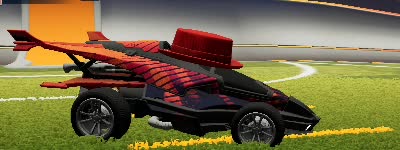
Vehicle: aftershock